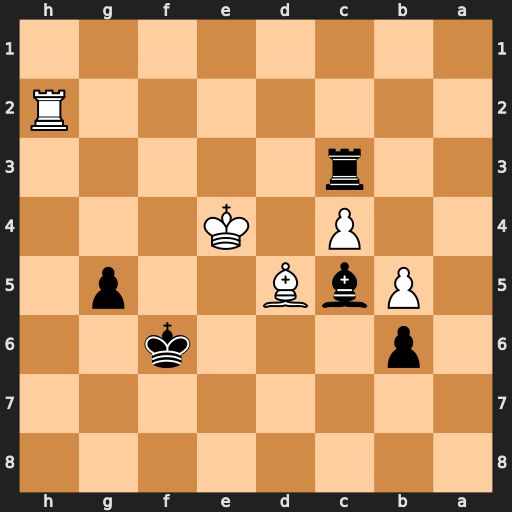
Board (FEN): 8/8/1p3k2/1PbB2p1/2P1K3/2r5/7R/8
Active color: b
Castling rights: -
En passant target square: -
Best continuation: Re3#